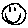
Label: smiley face